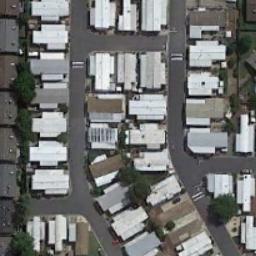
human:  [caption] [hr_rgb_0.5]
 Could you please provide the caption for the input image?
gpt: The mobile home park has some dense mobile homes and some roads go through the mobile home park .

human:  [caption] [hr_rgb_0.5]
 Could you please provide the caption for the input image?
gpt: Many buildings are in the mobile home park .

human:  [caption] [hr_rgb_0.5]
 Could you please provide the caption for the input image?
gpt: The mobile home park is next to the road .

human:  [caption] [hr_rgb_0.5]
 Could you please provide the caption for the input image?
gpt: There are lush trees and neat mobile homes on both sides of the road .

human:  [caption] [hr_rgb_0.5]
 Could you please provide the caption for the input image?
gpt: There are many white buildings and brown buildings in the mobile home park .